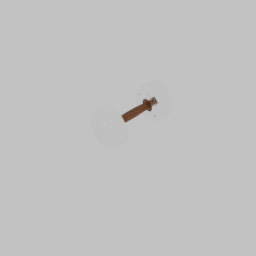
Label: tools